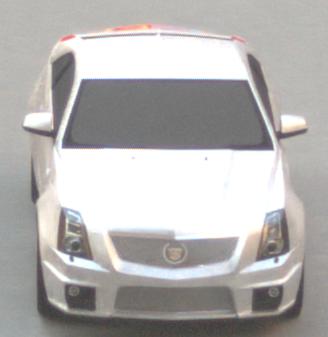
Make: Cadillac
Model: CTS-V
Detailed model: CTS-V (II) Limousine
Model produced from: 2008/11
Model produced until: 2010/12
Doors: 4
Color: white
Road condition: dry road
Daytime: sunrise or sunset
Contrast: low contrast